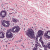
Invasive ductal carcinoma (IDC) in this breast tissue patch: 0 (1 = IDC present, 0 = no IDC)